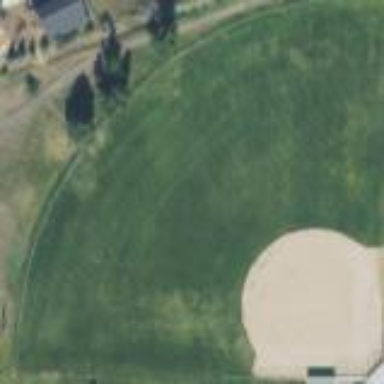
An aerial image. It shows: Baseball pitch for leisure land activities.